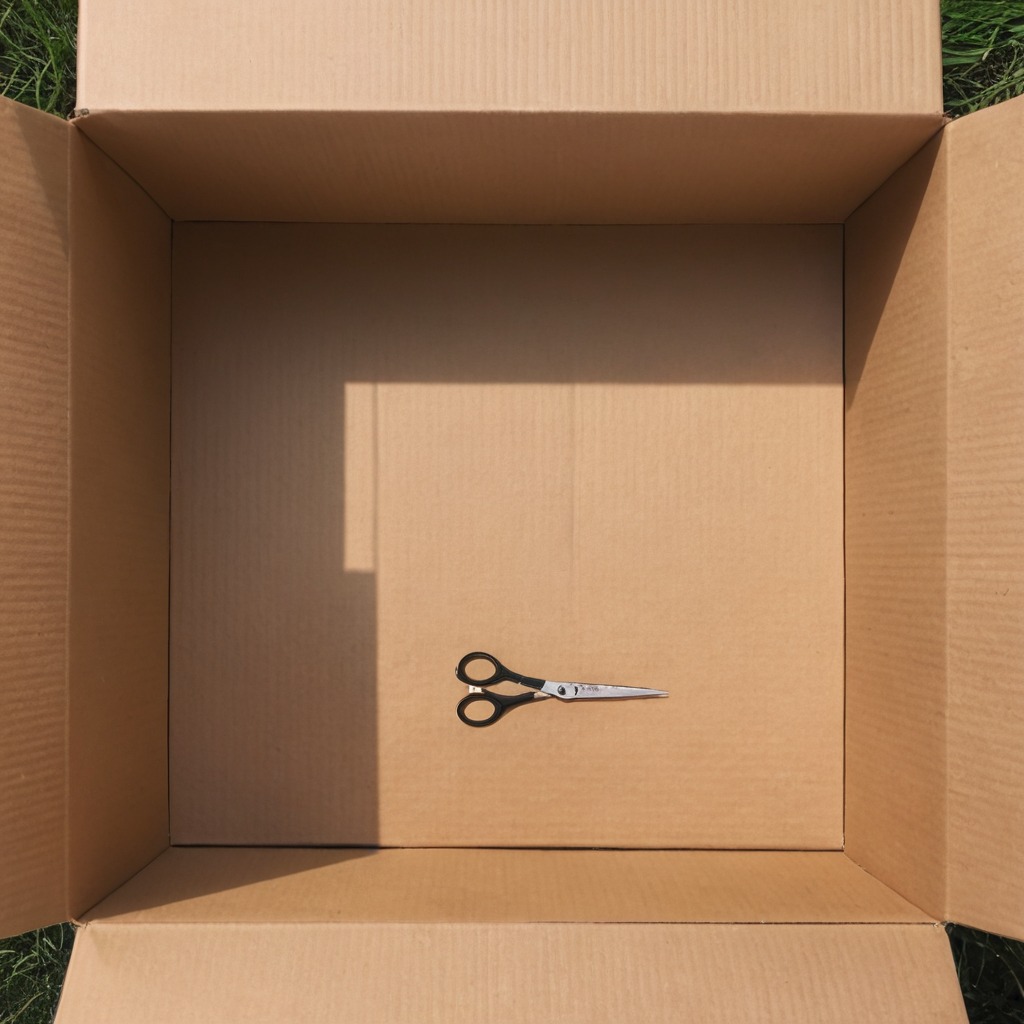
A scissor lying on the cardboard box surface.